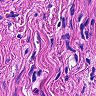
Metastatic tissue present: no